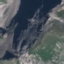
Land use / land cover class: HerbaceousVegetation